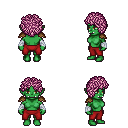
a pixel art fantasy rpg character, female body template, orc, green skin, leather shoulder armor, red pants, pink curly afro hairstyle, white cloth bandages, four views (front, back, left, right), 2x2 character sprite sheet, small pixel art, hard edges, no anti-aliasing